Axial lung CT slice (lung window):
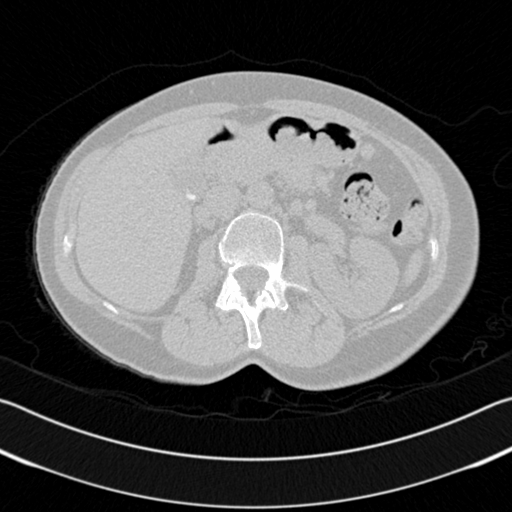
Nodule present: no